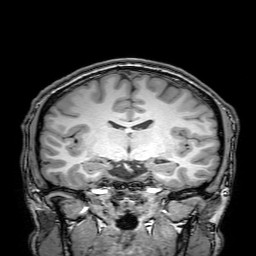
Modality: T1w
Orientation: sagittal
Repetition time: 0.00828 s
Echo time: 0.00388 s